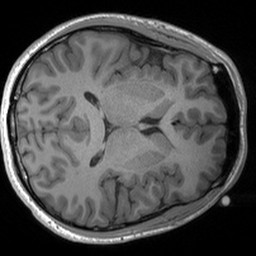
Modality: T1w
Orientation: axial
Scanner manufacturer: siemens
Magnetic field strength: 3 T
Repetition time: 1.54 s
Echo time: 0.00234 s